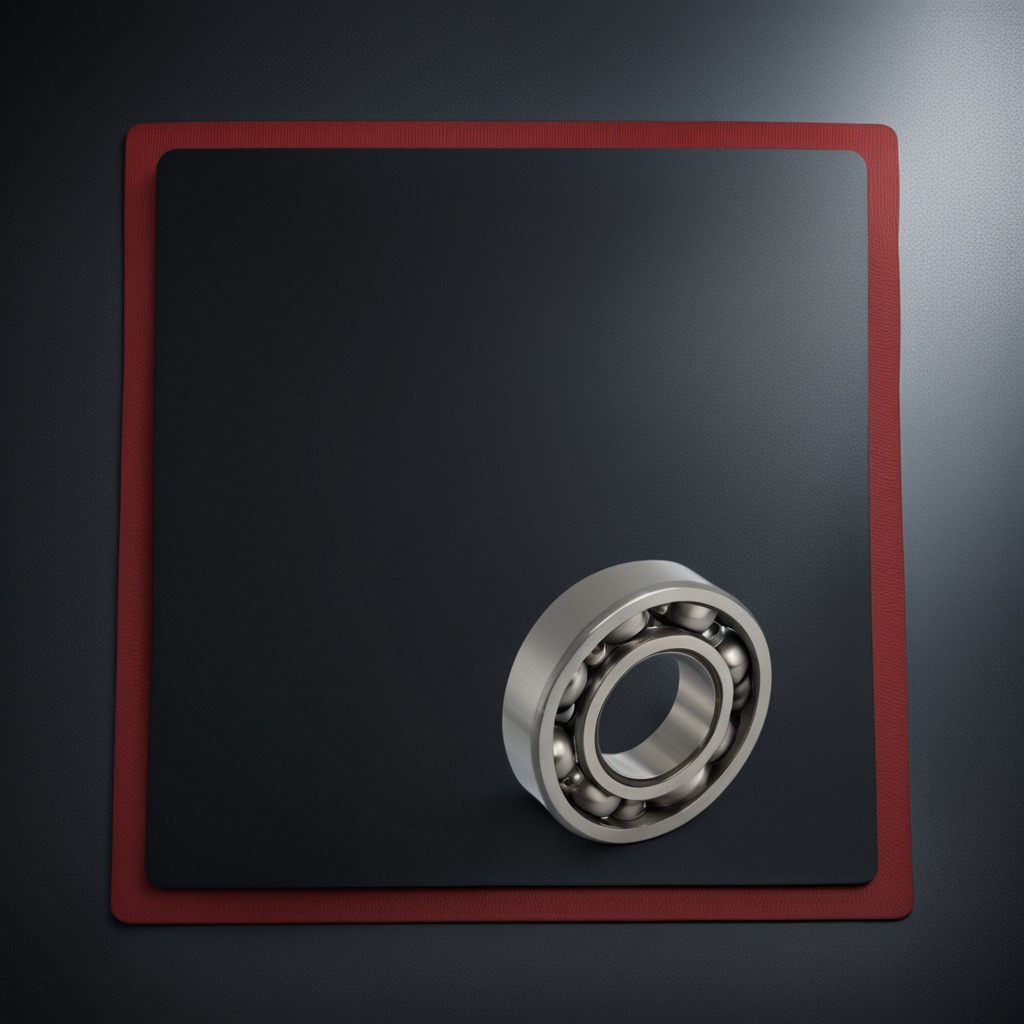
A metal ball bearing is lying on a clean granite tabletop covered with a red rubber mat inside a workshop at night dim ambient light soft shadows worn but beneath the mat